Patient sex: M
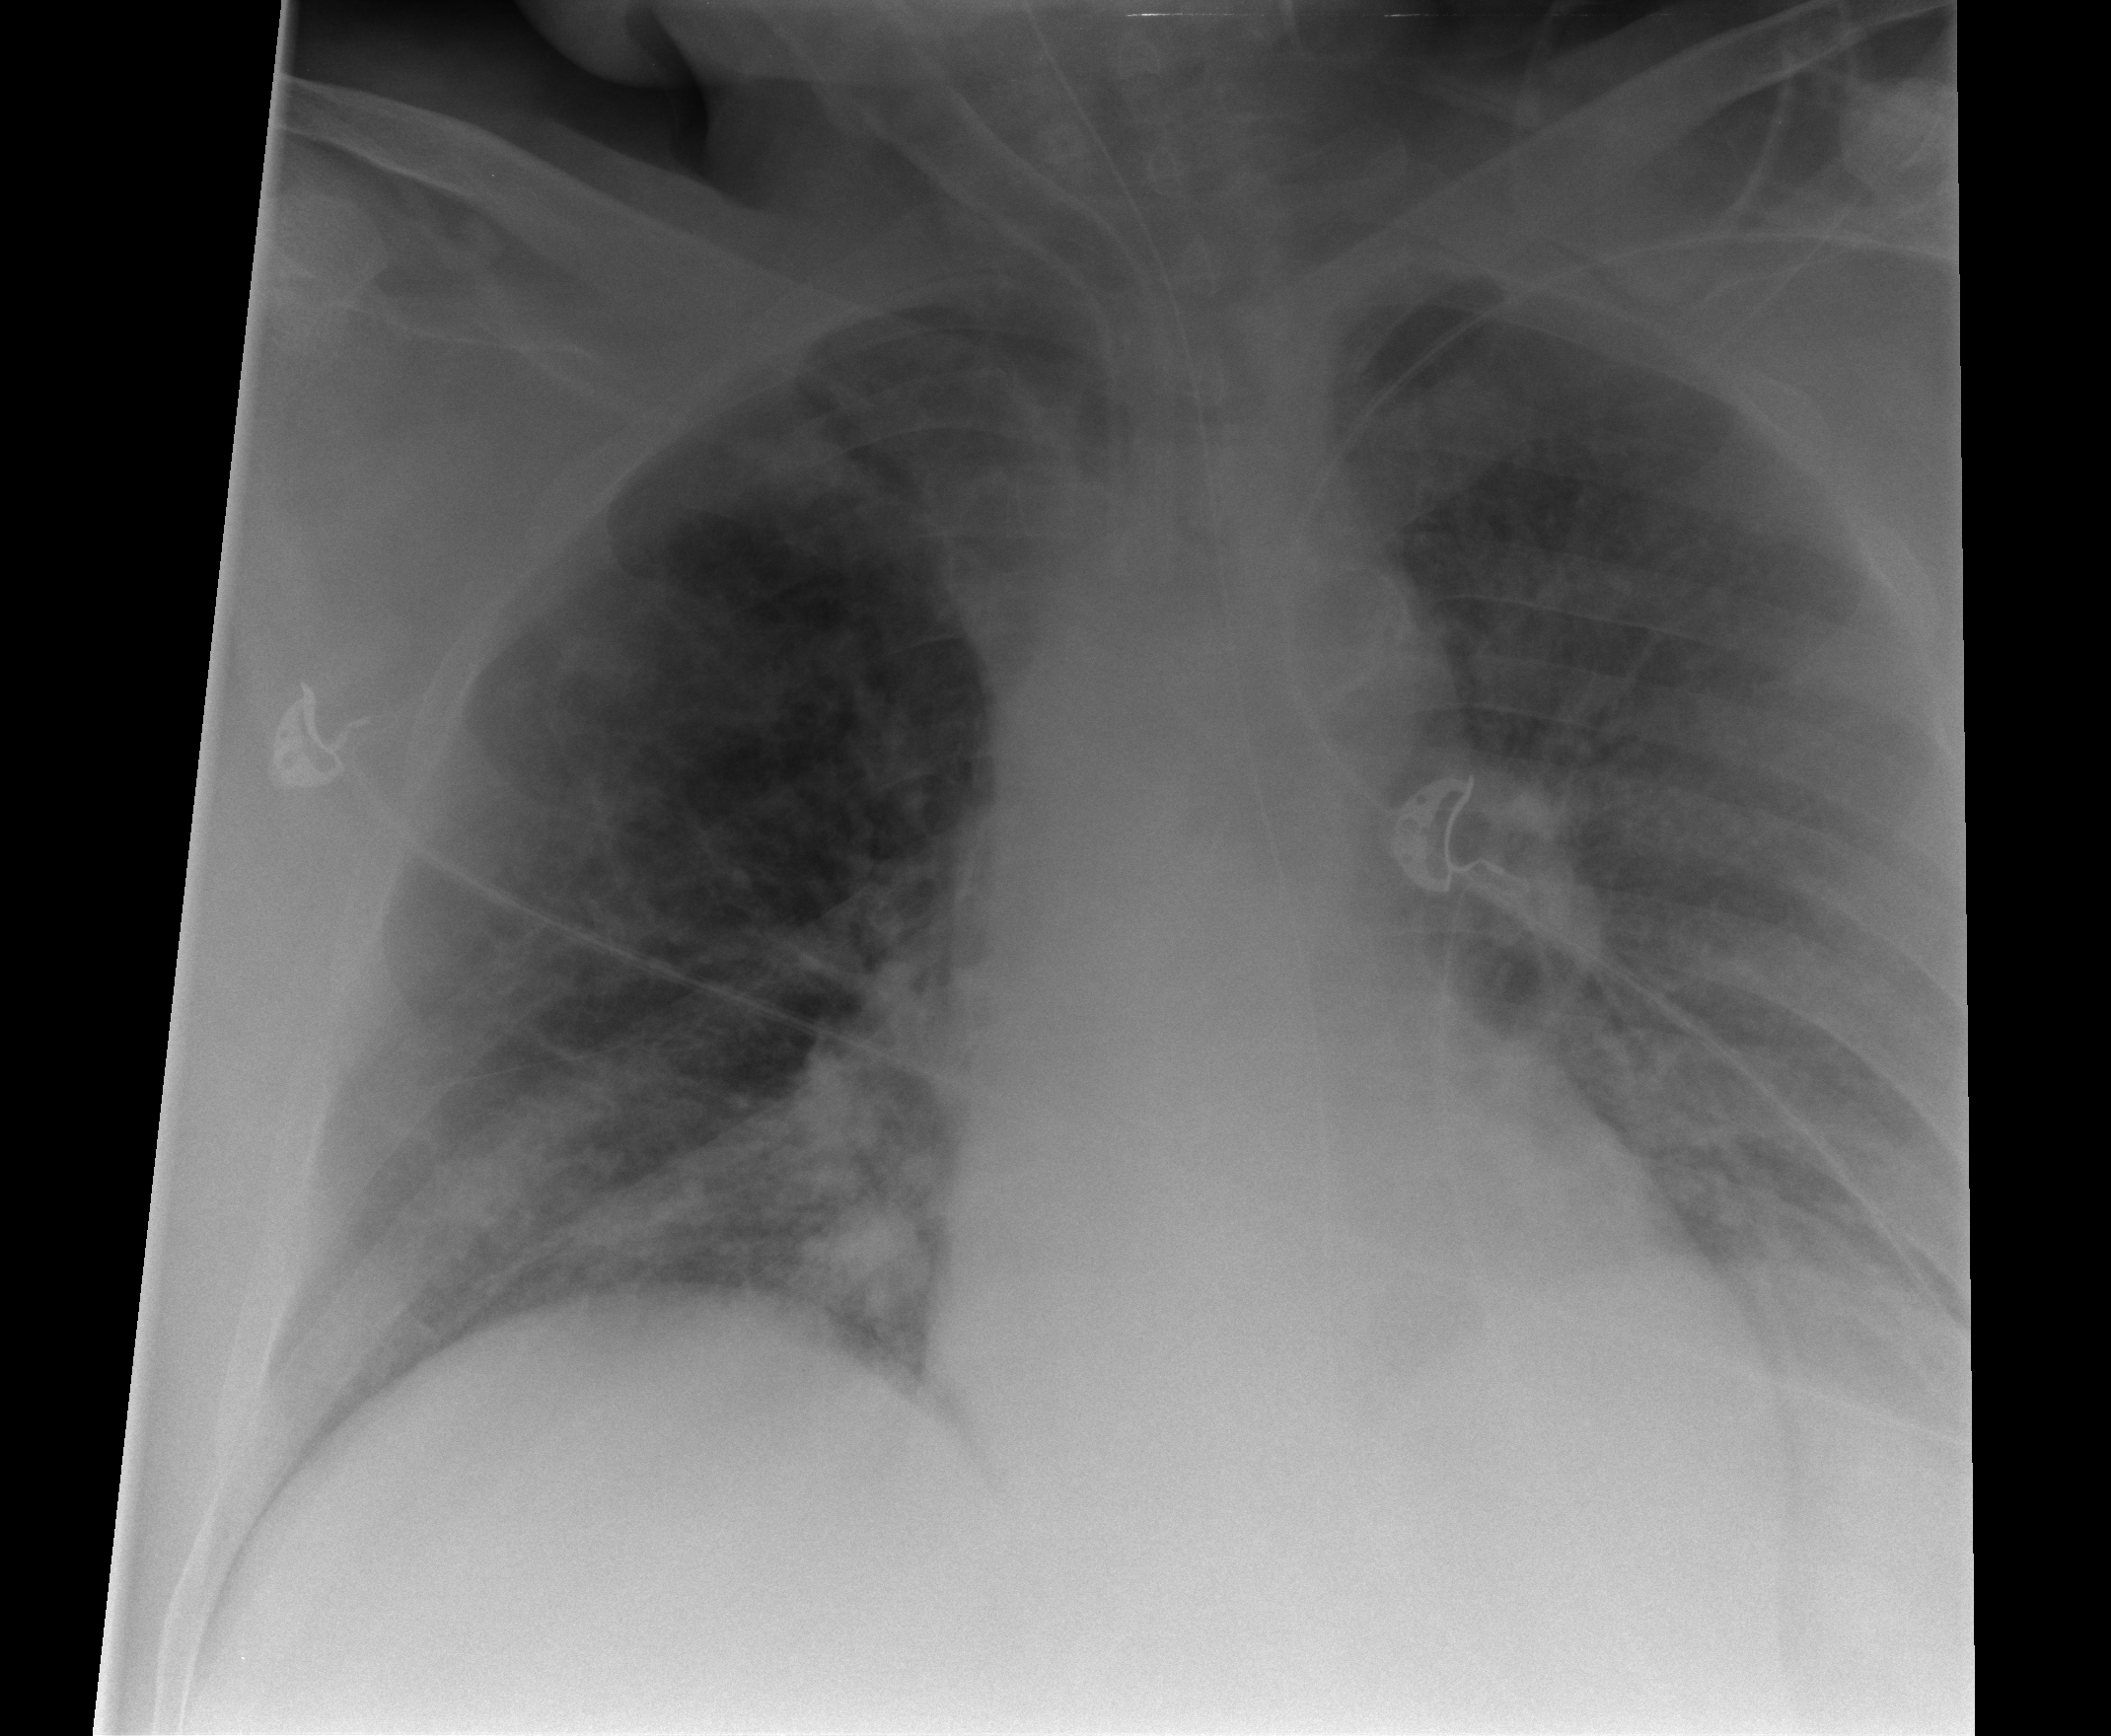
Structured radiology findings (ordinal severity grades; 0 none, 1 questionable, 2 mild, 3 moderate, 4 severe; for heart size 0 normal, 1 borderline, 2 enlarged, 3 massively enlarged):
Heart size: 2
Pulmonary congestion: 2
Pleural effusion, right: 0
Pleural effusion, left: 2
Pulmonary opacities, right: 2
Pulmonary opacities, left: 1
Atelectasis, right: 2
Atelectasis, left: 0